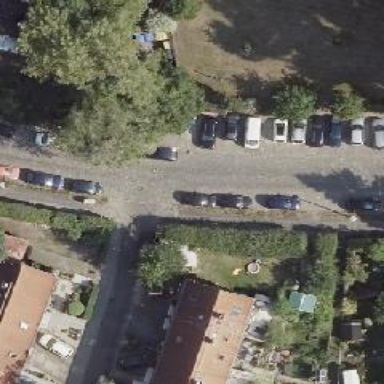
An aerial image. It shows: Residential road.